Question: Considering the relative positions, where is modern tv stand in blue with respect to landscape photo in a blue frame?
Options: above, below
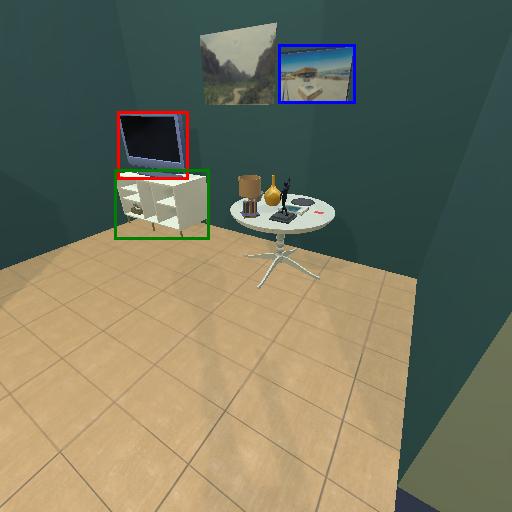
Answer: above